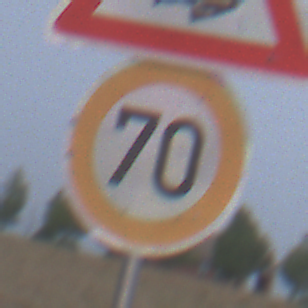
Verkehrszeichen: Geschwindigkeit70
Zusatzzeichen oben: AmphibienwanderungRechts
Umgebung: Outdoor, Nature
Tageszeit: SunriseSunset
Wetter: Overcast
Licht: Natural
Jahreszeit: NotSpecified
Kontrast: LowContrast